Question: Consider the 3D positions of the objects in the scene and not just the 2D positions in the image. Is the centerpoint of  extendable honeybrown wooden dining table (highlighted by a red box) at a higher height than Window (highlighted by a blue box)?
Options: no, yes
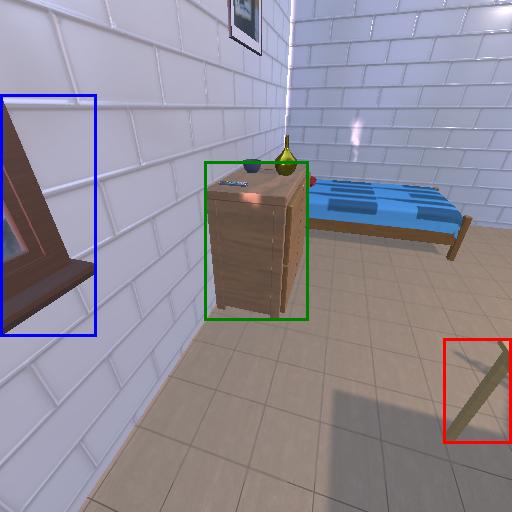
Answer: no